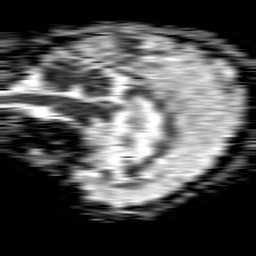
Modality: ADC
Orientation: sagittal
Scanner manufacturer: philips
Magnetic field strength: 1.5 T
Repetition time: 4.6 s
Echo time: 0.08517 s